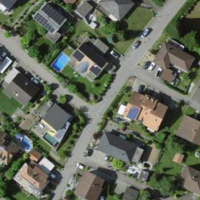
EUNIS habitat code: 54
Species observed at this site:
Lysimachia punctata